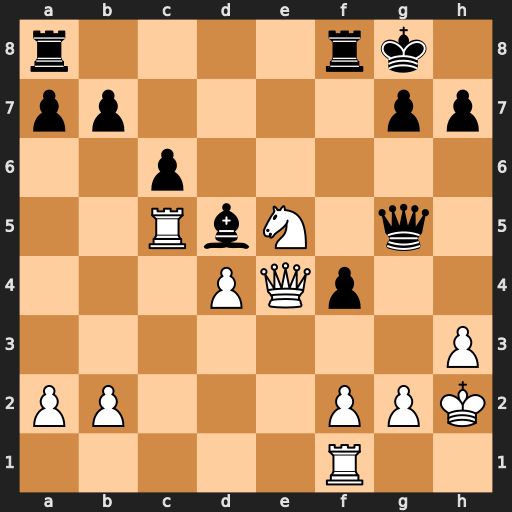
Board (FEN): r4rk1/pp4pp/2p5/2RbN1q1/3PQp2/7P/PP3PPK/5R2
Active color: w
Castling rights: -
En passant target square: -
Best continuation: Rxd5 Qf5 Qxf5